Field crop: maize
Growth stage: 2
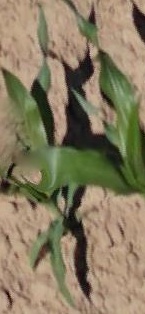
Species: maize